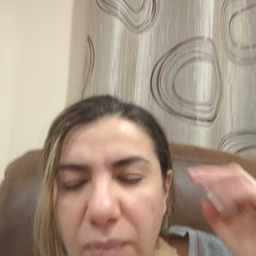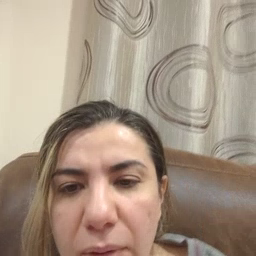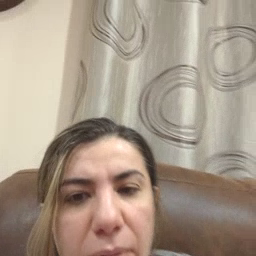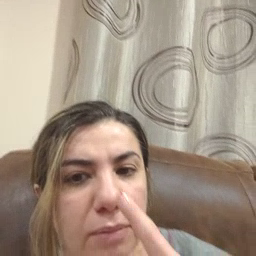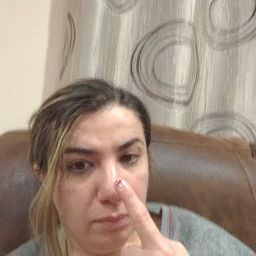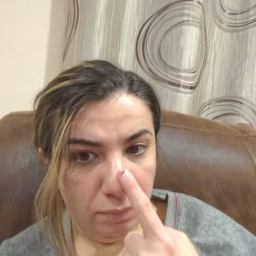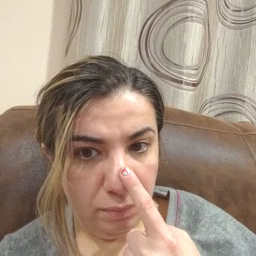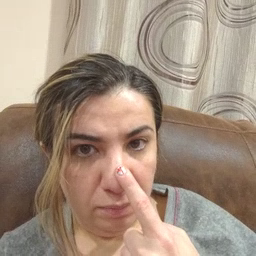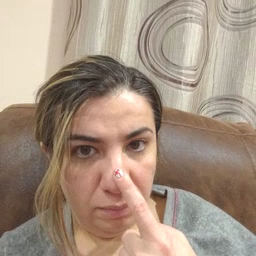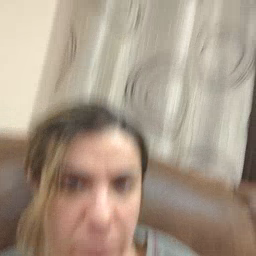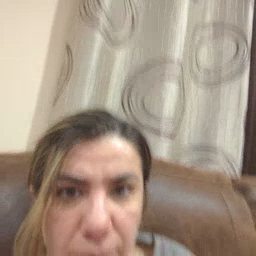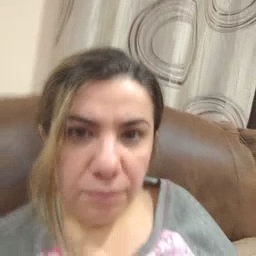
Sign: nose